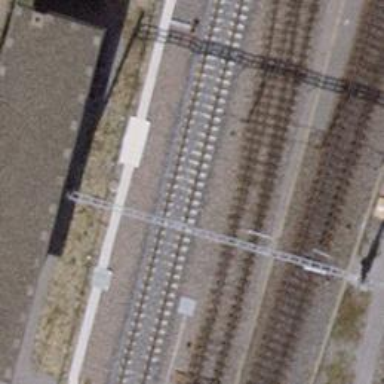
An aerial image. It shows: Siding railway track with electrified contact line.